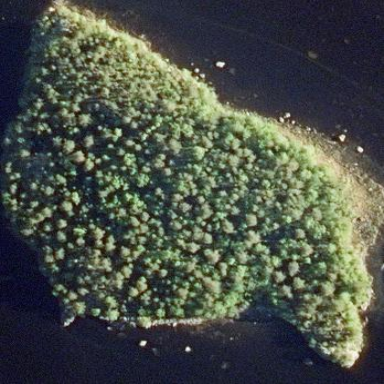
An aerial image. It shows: Islet.